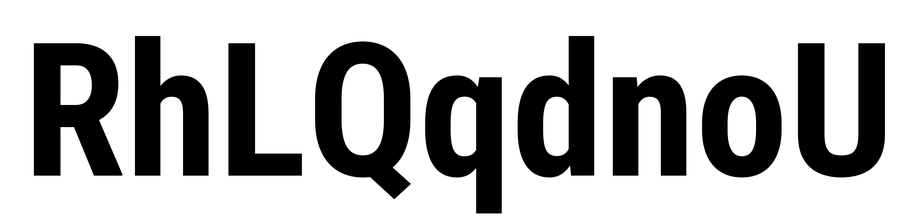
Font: Roboto_Condensed_Bold